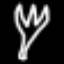
Label: fork